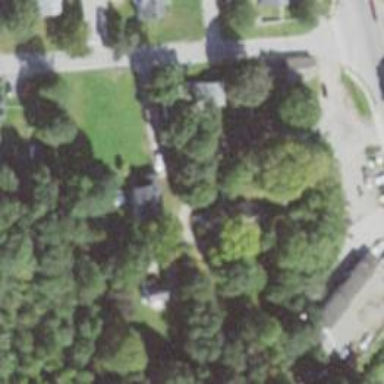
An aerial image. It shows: Residential driveway.